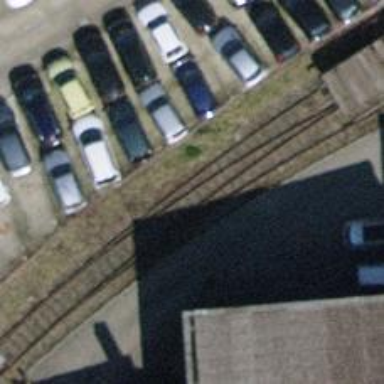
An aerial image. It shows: Railway switch.